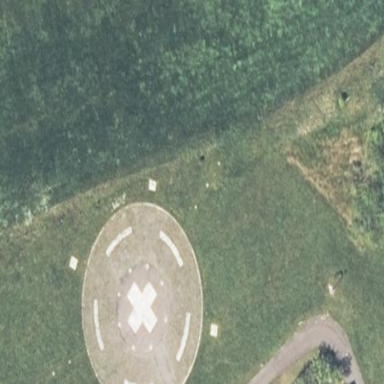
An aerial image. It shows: Image of helipad at airport.